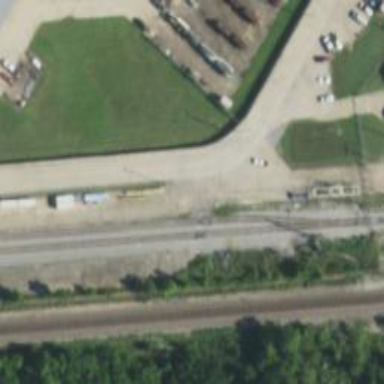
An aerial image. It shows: Railway siding for service.